Question: I am wordking with CodeIgniter
I have a database with three tables called categories, factories and factorycategories
in my categories table i have the following rows:
'''
idCategories
Categorie
idFactories
'''
in my factories table i have the following rows:
'''
idFactories
Factoryname
Postcode
Country
Telephone number
Email
Website
Profile
Adress
'''
in my factorycategories i have the following rows:
'''
id
idFactories
idCategories
Factorycategory
'''
i want, when i click on a category seen in the image below that the factories show up that are located in that specific category.
Factories can be in more than one category.
So how do i make a relation between those tables to get those results when i click on a category.

How do i manage that with mysql database and phpmyadmin 2.8?
I searched on google but could not find something.
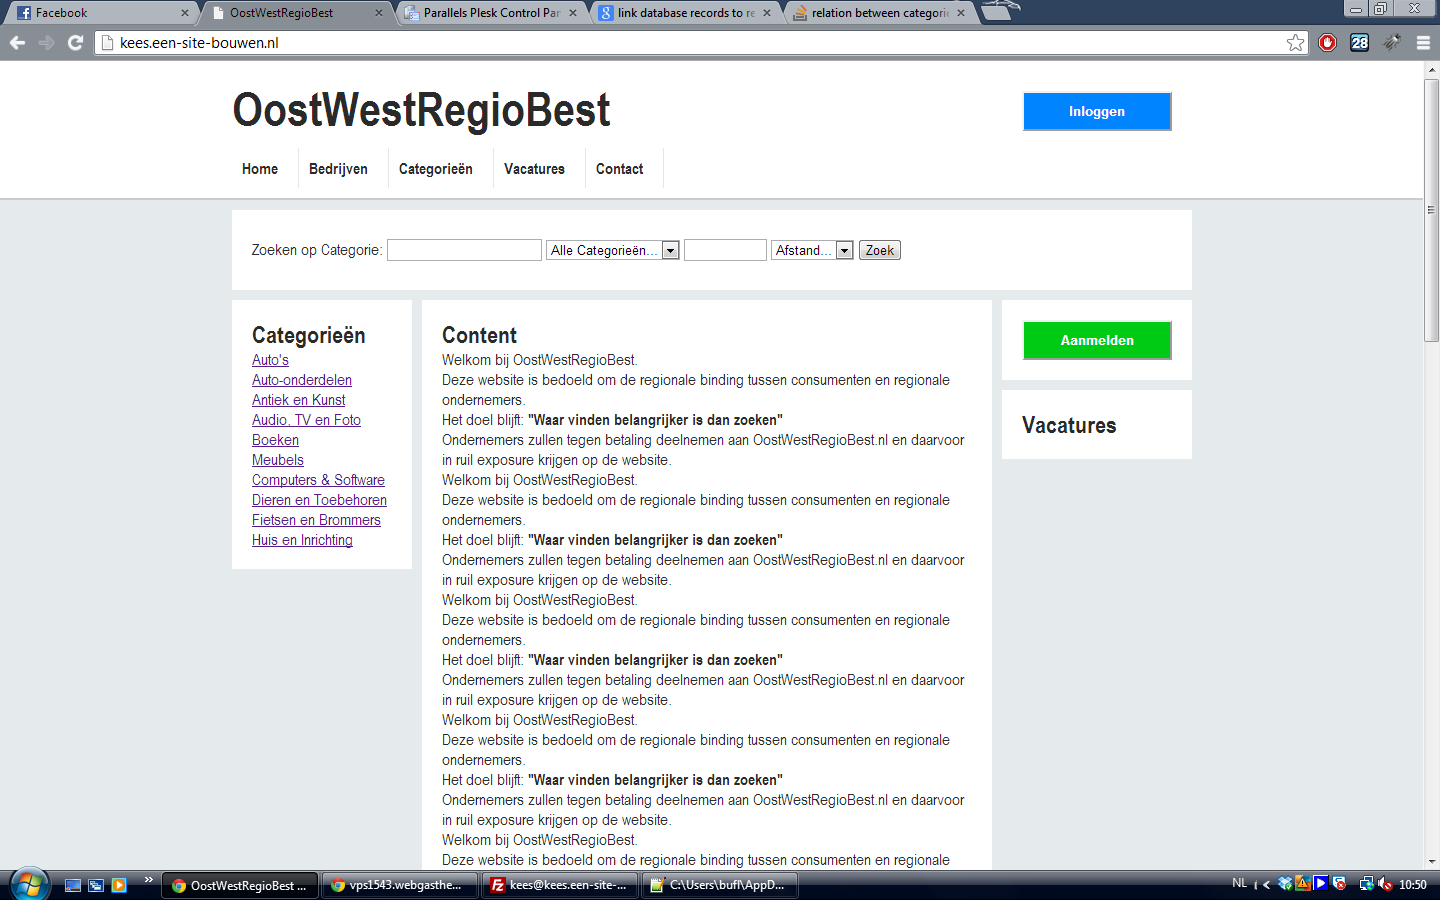
Answer: First, alter your DB-design...
'''
table factories
-----------------
idFactories
idCategories (int) <---- add this field
Factoryname
Postcode
...
'''
Then, query factories that belong to a specific category. Pass the 'idCategories' with the link:
Create the links:
'''
// sql to get all categories from the DB
$sql="SELECT * FROM categories ORDER BY Categorie"
// --- insert your code to pull the data from your DB here ---
// building your links on the left column
// assuming all rows from the sql above are in array $categories
foreach ($categories as $cat)
echo '<a href="thispage.php?id='.$cat['idCategories'].'">'.$cat['Categories'].'</a>';
'''
show factories according to clicked category...
quite at the beginning of your file:
'''
if (isset($_GET['id']) && intval($_GET['id'])>0)
$id=intval($_GET['id']);
else $id=0;
if ($id>0) {
$sql="SELECT * FROM factories WHERE idCategories=$id";
// --- insert your code to pull the data from your DB here ---
// store all the rows in array $factories
}
'''
Outputting the factories:
'''
if ($id>0) {
foreach ($factories as $fac) {
// code for echoing the data
}
} else {
echo "select a category on the left to show the factories...";
}
'''
Ooops, I see you changed the relation between categories and factories in your question. Basically, the techniques are the same, only the sql would change.